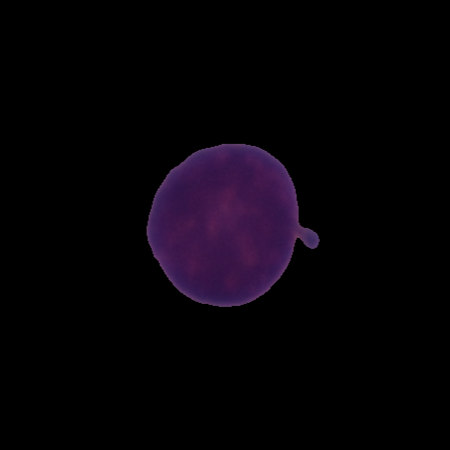
Label: healthy